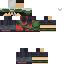
A female skeleton skin with dark skin, wearing brown helmet dressed in a green robe top and black pants, featuring a closed mouth.